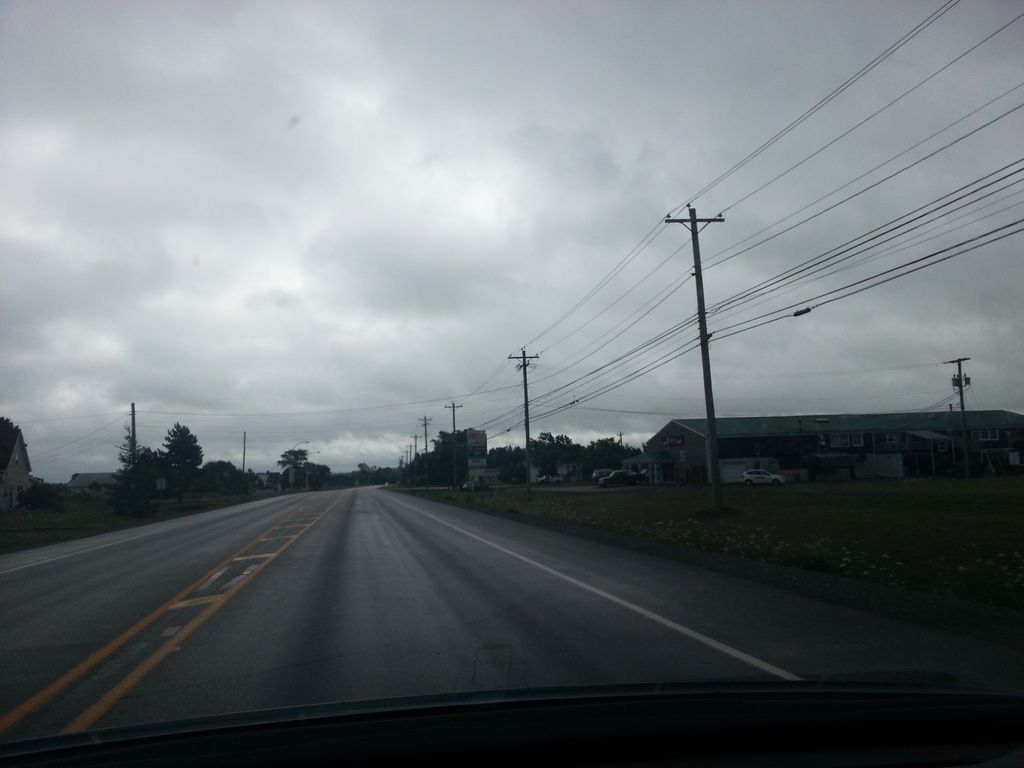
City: charlottetown